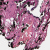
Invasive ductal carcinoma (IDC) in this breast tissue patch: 0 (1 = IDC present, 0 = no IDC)